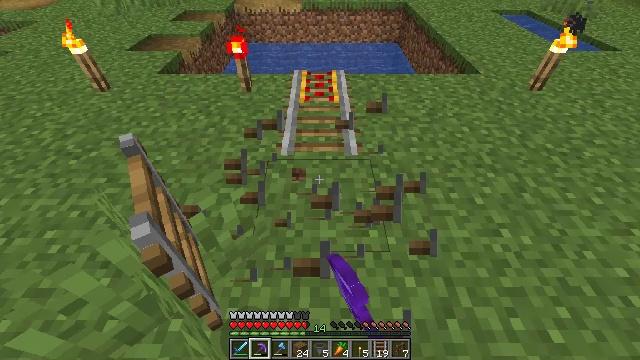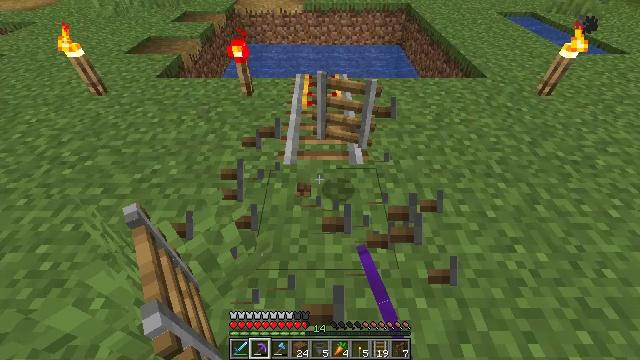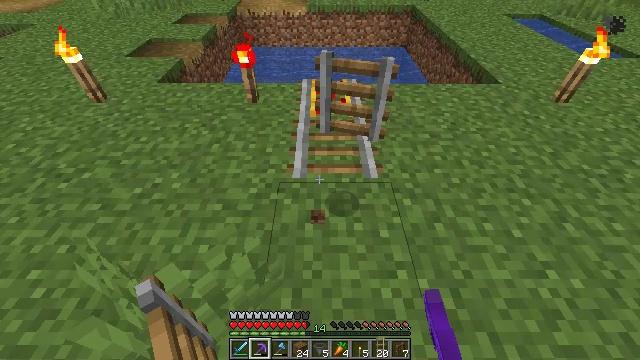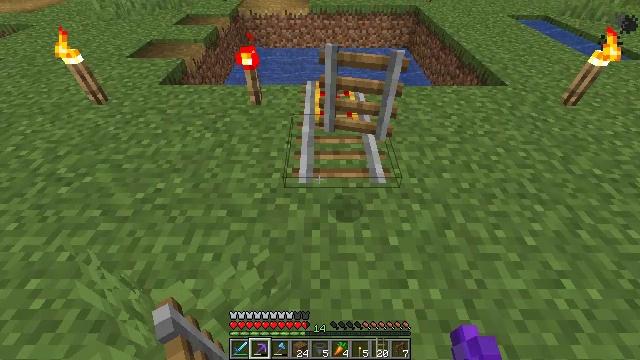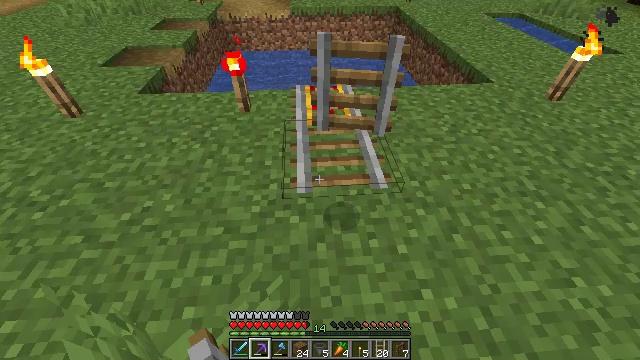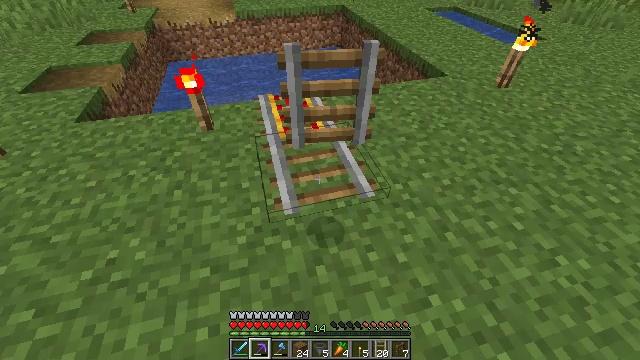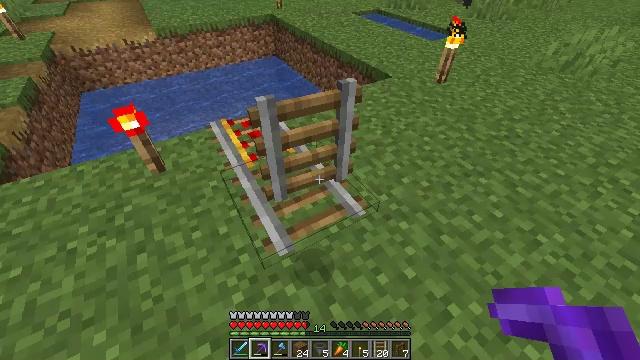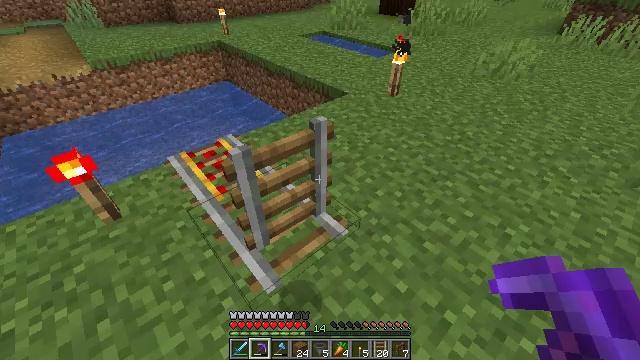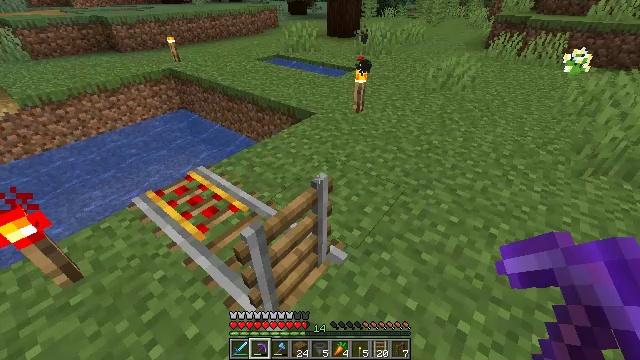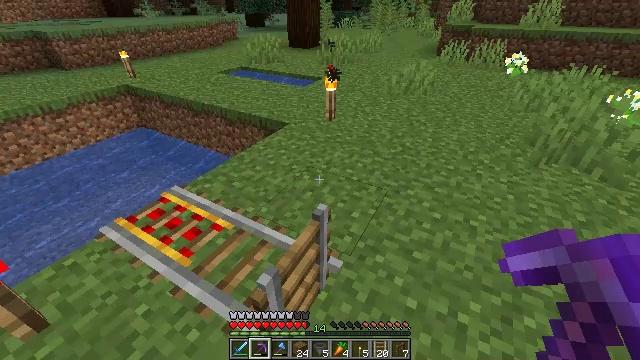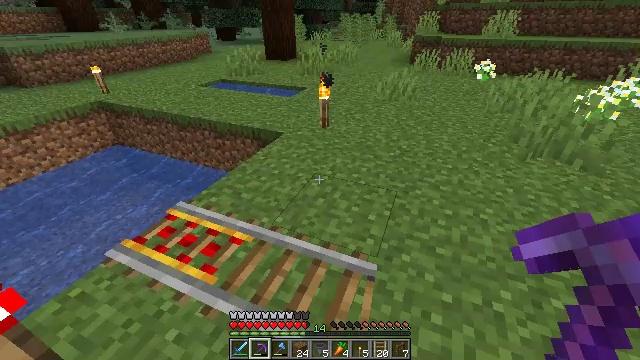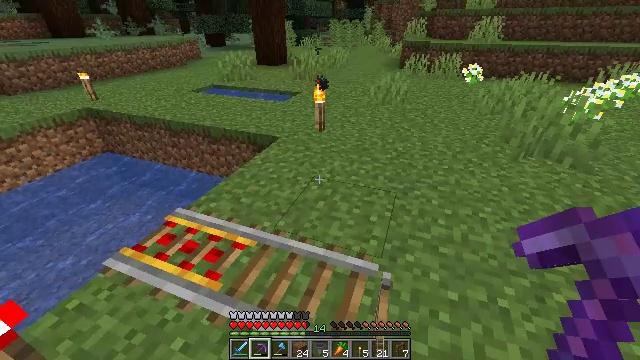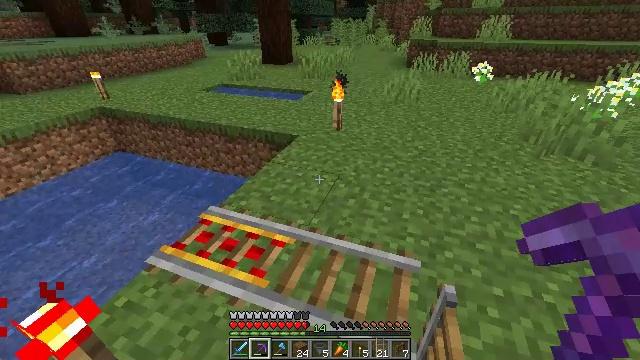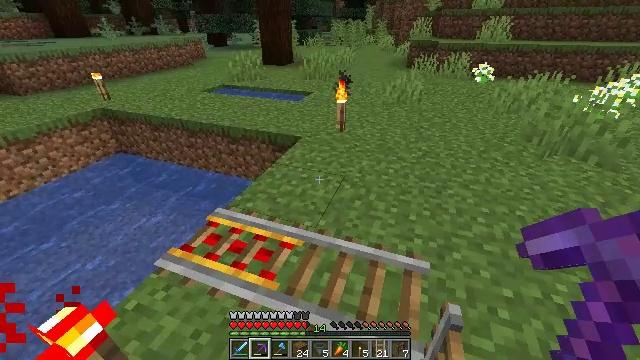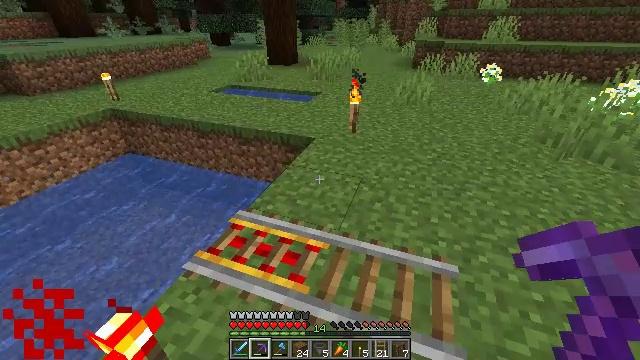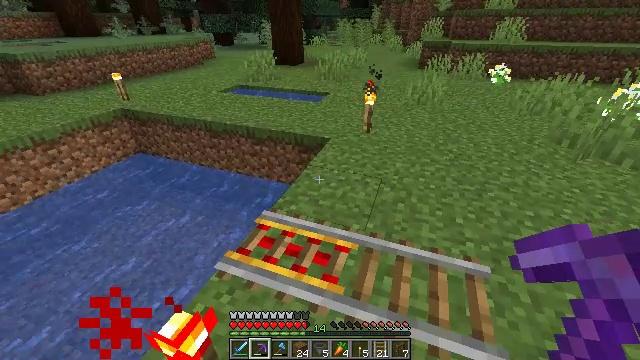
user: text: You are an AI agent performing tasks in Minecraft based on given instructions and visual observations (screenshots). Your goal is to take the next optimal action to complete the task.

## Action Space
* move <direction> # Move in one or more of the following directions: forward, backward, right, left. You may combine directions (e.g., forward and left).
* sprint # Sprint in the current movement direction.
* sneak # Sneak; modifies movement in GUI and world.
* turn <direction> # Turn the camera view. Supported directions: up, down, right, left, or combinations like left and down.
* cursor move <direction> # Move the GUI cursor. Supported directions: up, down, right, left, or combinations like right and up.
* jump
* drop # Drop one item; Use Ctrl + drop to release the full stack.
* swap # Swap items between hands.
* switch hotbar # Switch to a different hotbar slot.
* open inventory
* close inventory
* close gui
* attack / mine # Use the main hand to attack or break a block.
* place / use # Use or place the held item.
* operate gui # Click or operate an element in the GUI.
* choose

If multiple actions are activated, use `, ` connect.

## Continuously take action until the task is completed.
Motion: motion action
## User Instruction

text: Disassemble the powered rail from the track.
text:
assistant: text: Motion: move forward and move left
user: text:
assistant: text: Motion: move forward and move left
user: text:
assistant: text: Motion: move forward and move left
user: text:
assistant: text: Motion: move forward and move left, turn right
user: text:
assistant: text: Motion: move forward and move left, turn right
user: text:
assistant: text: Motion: move forward and move left, turn right and up
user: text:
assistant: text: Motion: move forward and move left, turn right and up
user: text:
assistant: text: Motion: move left, turn right and up
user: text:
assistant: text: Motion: move left, turn right and up
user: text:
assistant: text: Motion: move left, turn right and up
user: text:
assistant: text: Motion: move left, turn right
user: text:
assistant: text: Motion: move left
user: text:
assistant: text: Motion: move left
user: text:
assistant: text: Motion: move left
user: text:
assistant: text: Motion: no_op
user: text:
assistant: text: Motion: no_op
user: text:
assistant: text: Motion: no_op
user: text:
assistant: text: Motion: no_op
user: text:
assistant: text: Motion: no_op
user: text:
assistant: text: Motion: turn right and down
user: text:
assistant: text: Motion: turn right and down
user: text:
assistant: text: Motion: turn down
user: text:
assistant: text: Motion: turn down
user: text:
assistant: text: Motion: attack / mine
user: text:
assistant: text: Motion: attack / mine
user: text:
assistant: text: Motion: attack / mine
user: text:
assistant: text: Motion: attack / mine
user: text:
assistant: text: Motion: attack / mine
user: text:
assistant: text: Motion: attack / mine
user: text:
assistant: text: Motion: attack / mine